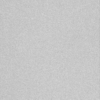
Label: dusty